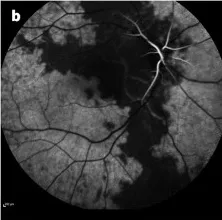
B: 52 seconds after injection.
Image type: ophthalmic_imaging (autofluorescence)